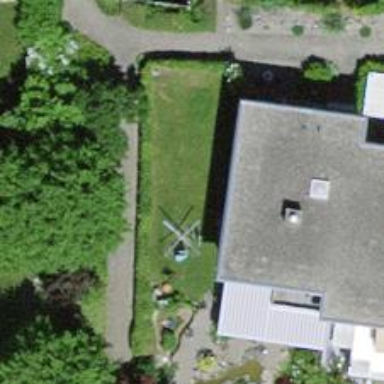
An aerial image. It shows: Group of garages.